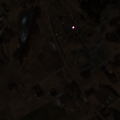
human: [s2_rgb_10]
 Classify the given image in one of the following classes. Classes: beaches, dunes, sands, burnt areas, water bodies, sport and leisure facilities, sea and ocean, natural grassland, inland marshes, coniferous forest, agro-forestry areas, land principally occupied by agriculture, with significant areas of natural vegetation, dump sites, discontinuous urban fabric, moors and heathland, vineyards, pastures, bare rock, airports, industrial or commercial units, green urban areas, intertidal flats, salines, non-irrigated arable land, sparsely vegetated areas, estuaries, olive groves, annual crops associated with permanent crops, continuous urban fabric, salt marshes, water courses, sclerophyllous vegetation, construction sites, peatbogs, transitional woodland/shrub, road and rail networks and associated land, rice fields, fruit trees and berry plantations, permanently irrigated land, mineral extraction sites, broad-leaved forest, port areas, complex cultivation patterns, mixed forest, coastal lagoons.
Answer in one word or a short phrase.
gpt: discontinuous urban fabric, industrial or commercial units, non-irrigated arable land, pastures, complex cultivation patterns, land principally occupied by agriculture, with significant areas of natural vegetation, broad-leaved forest